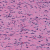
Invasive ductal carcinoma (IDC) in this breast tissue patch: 0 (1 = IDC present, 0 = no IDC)